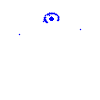
Particle: pion